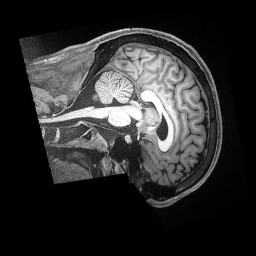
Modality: T1w
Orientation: sagittal
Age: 30
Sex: male
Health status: ill
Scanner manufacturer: siemens
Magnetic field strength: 3 T
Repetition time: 2.5 s
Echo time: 0.00181 s